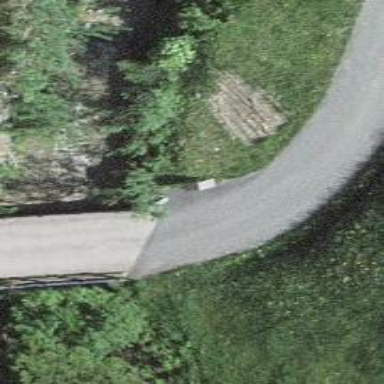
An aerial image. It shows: Service road on bridge with grade 3 tracktype.